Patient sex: F
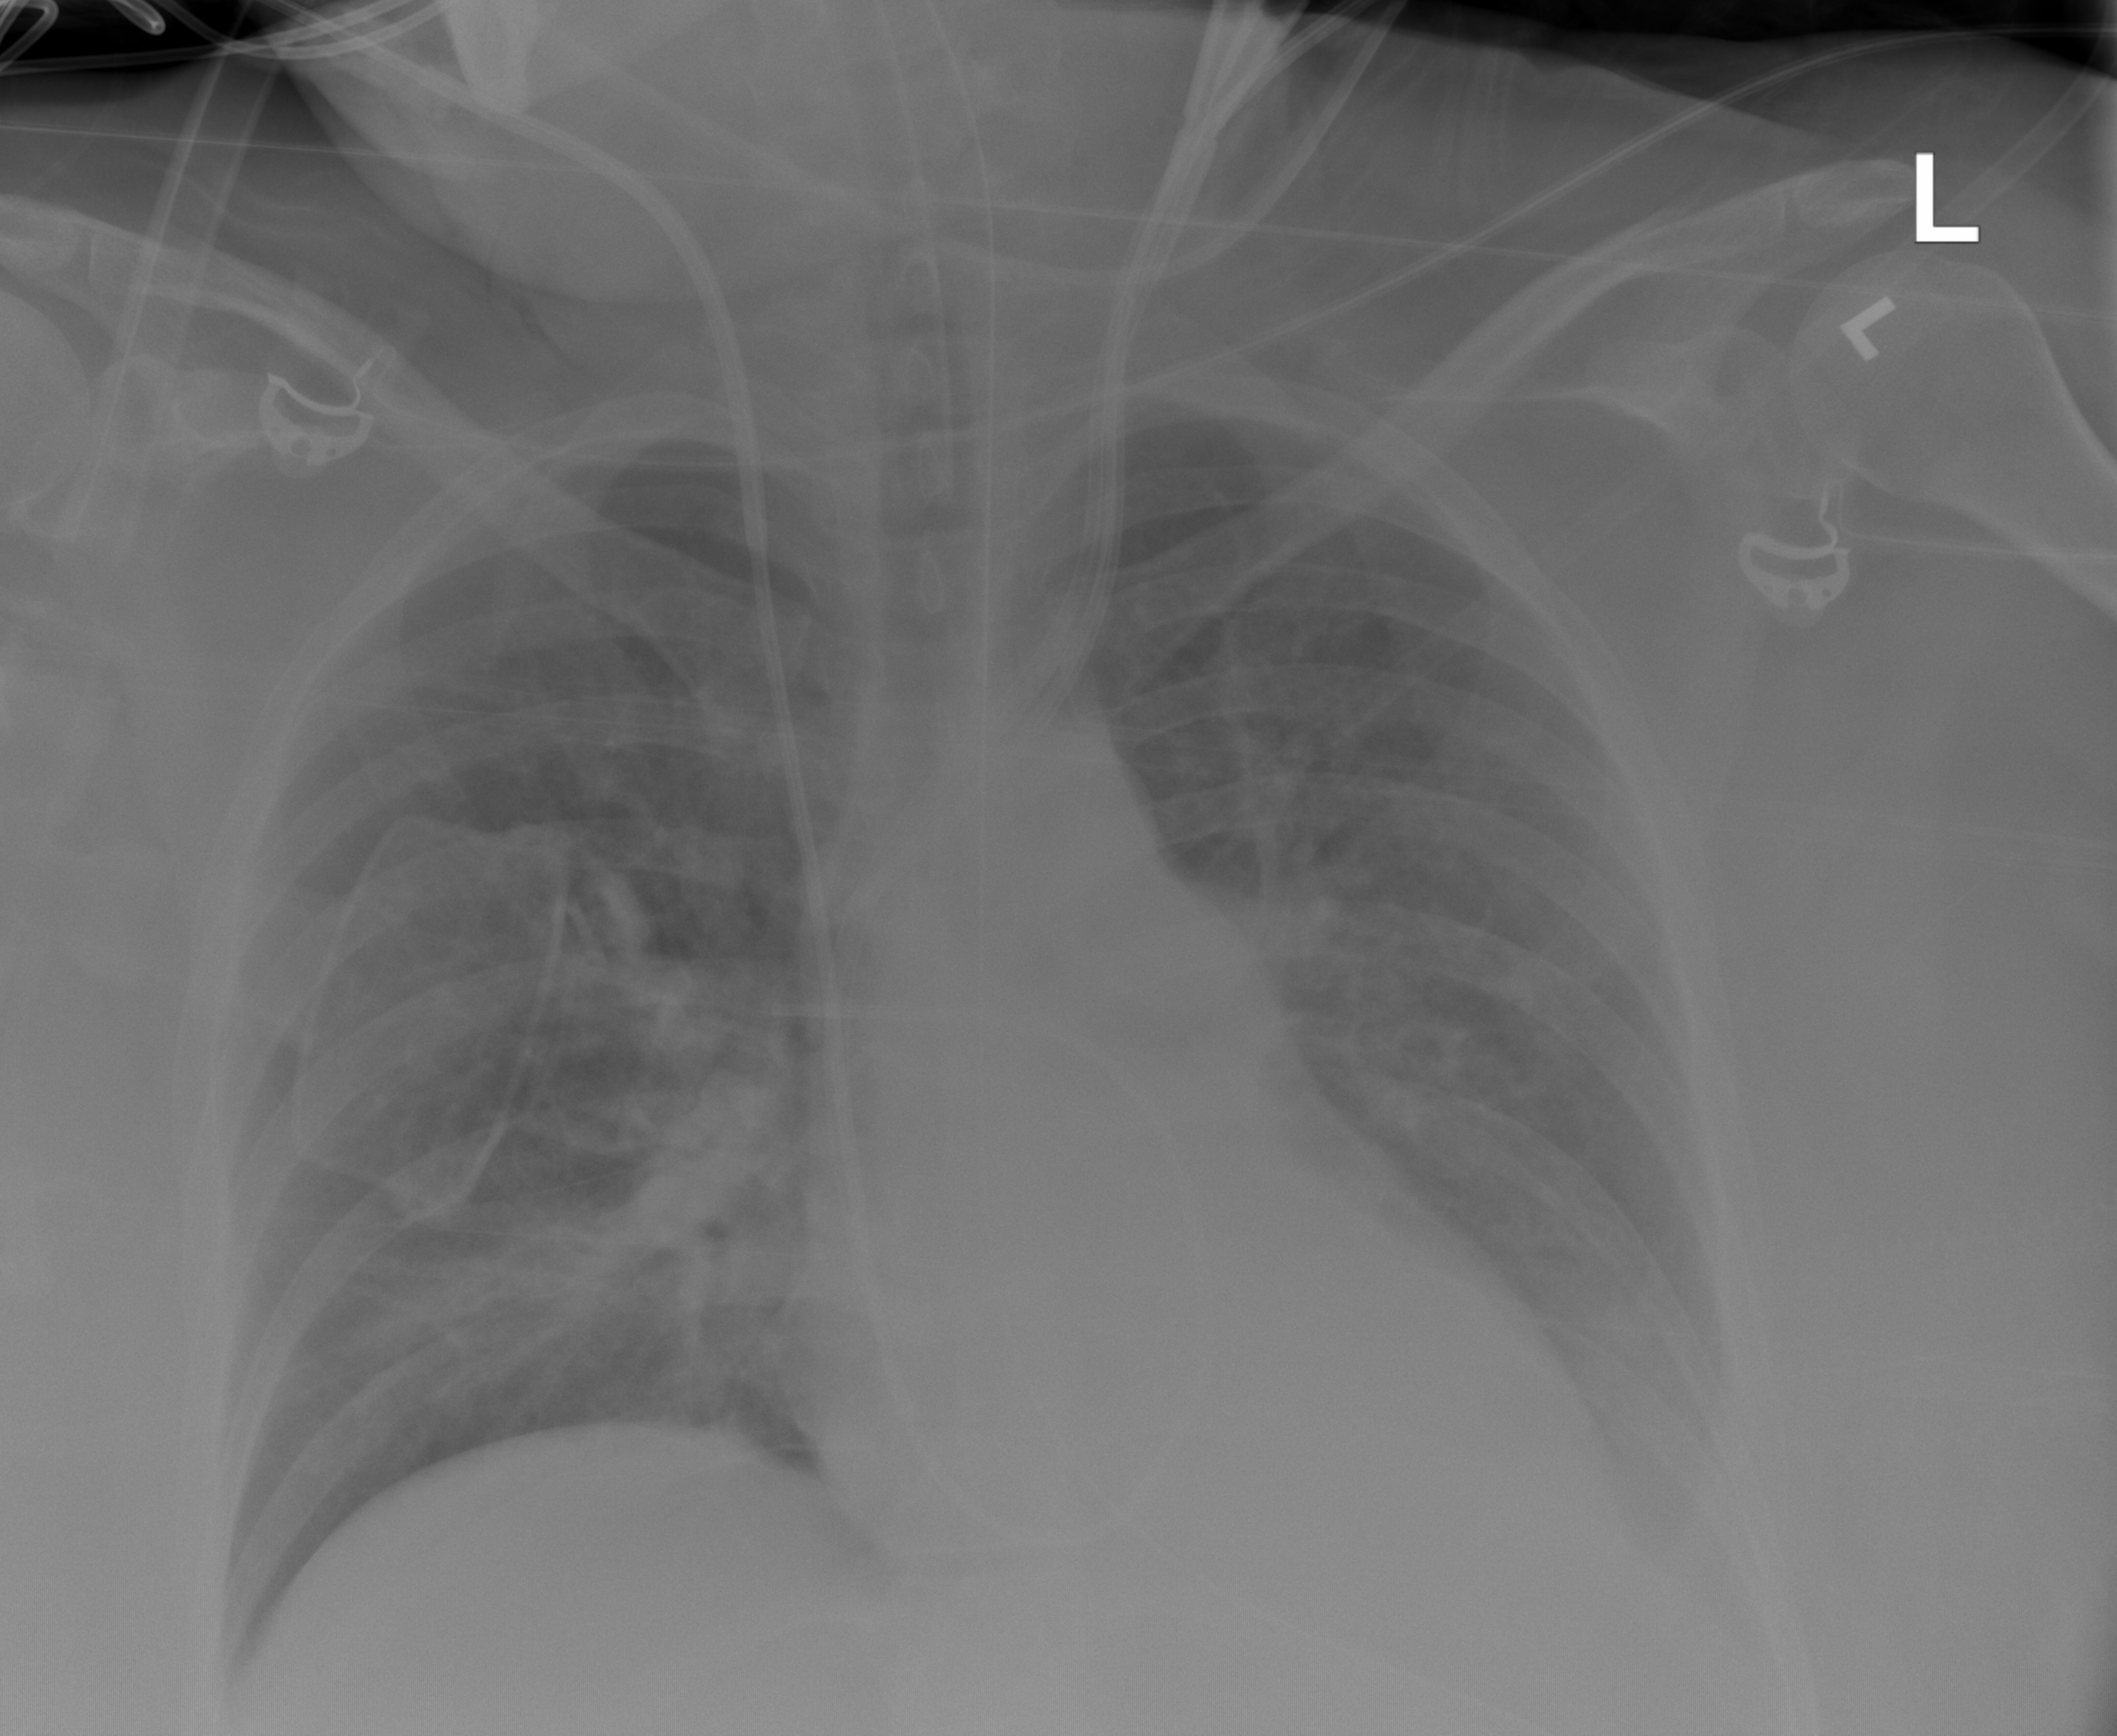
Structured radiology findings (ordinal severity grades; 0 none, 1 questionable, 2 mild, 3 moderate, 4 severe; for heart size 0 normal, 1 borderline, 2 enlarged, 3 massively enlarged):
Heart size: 1
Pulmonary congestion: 2
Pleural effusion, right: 0
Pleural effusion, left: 2
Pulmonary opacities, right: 2
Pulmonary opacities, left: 2
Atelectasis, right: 2
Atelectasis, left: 2